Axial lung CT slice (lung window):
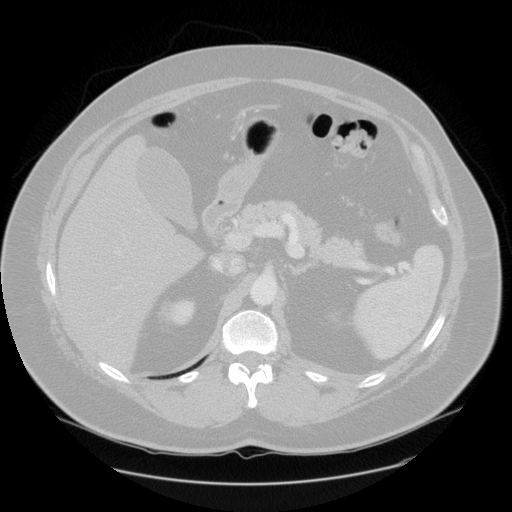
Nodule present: no